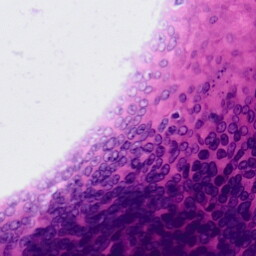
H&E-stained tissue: Colon